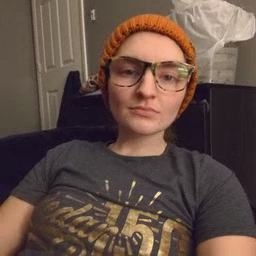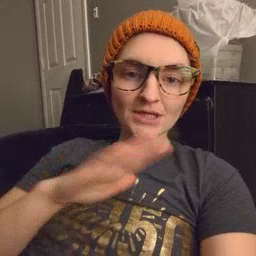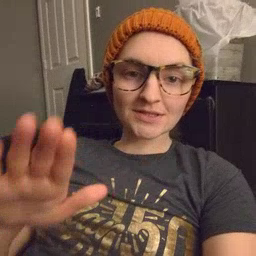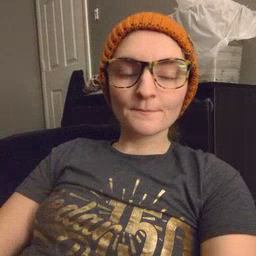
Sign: clean